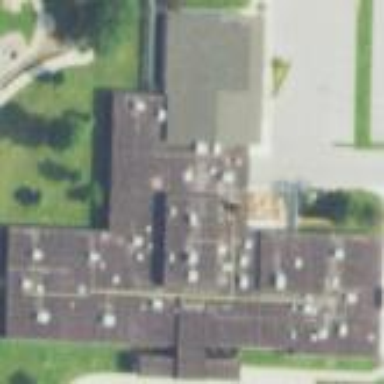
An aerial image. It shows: School building.